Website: apple
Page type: order-returns
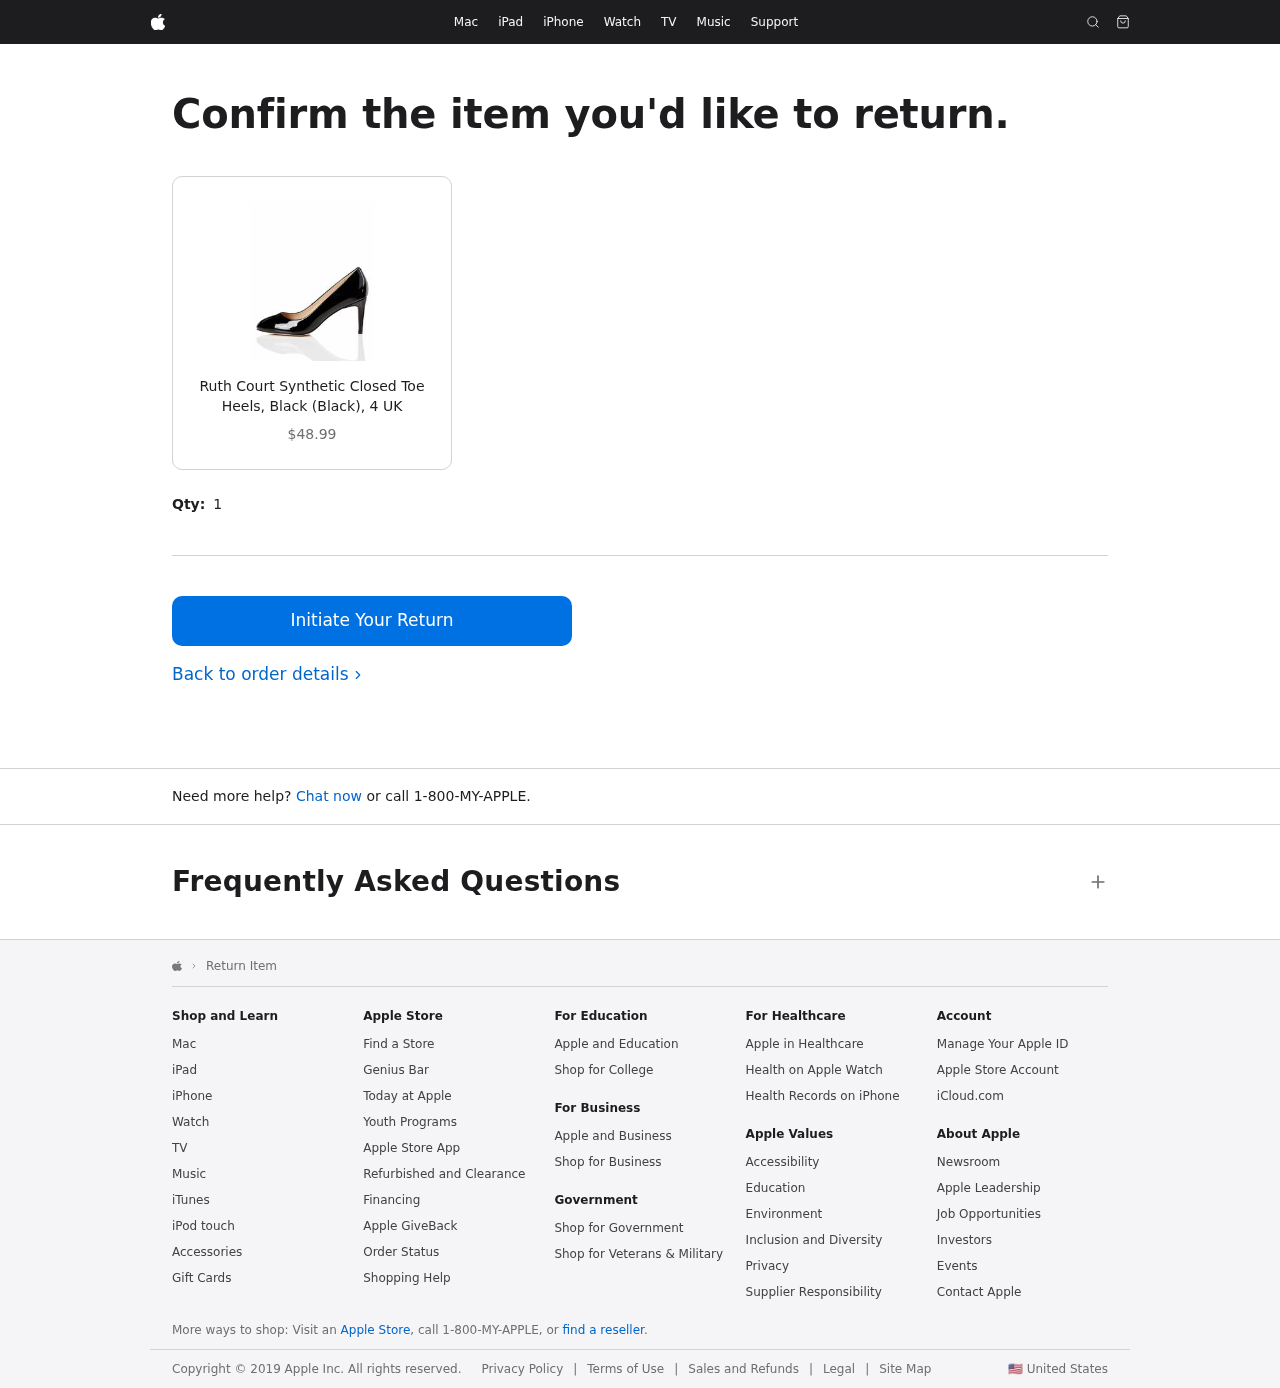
Product elements: key: PRODUCT1_NAME
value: Ruth Court Synthetic Closed Toe Heels, Black (Black), 4 UK
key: PRODUCT1_PRICE
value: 48.99
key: PRODUCT1_QUANTITY
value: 1